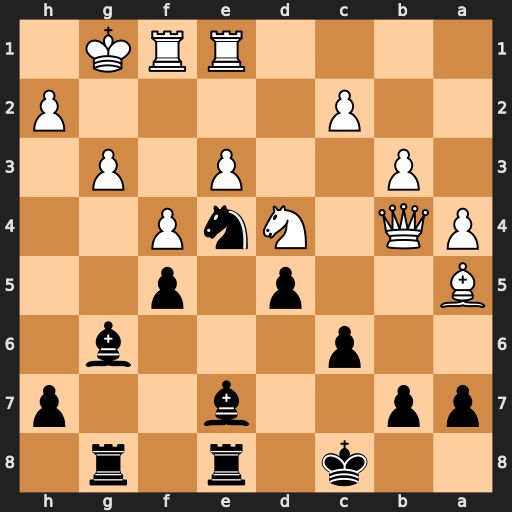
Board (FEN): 2k1r1r1/pp2b2p/2p3b1/B2p1p2/PQ1NnP2/1P2P1P1/2P4P/4RRK1
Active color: b
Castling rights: -
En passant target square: -
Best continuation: Bxb4 Bxb4 c5 Bxc5 Nxc5